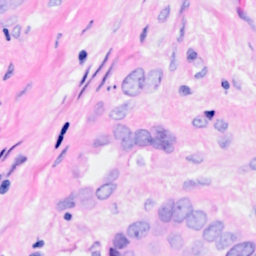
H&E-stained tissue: Breast